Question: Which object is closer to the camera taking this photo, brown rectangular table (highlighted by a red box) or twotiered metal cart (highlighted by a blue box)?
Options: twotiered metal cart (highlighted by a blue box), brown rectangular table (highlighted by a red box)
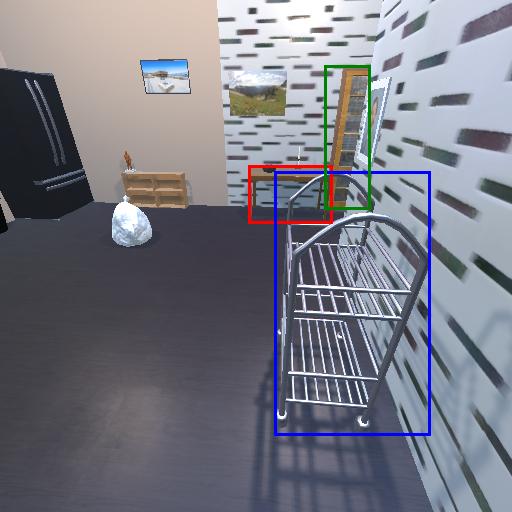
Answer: twotiered metal cart (highlighted by a blue box)